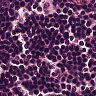
Metastatic tissue present: no